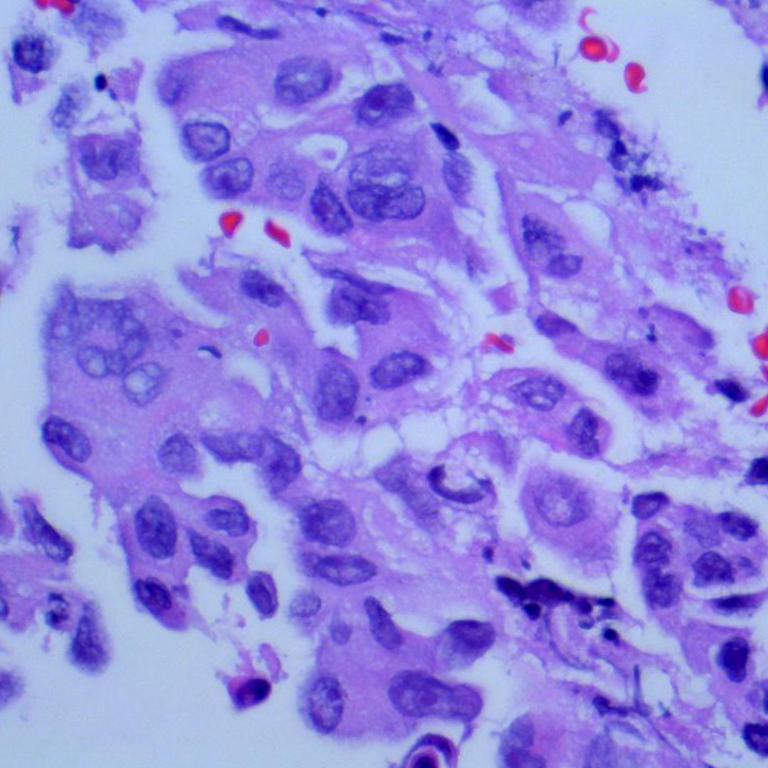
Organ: lung
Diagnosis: adenocarcinomas